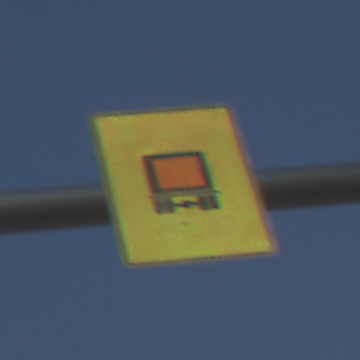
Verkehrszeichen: KennzeichnungspflichtigeFahrzeugeGefaehrlicheGueterOhnePfeilsymbol
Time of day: SunriseSunset
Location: Outdoor (Urban)
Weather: Clear
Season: NotSpecified
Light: Natural